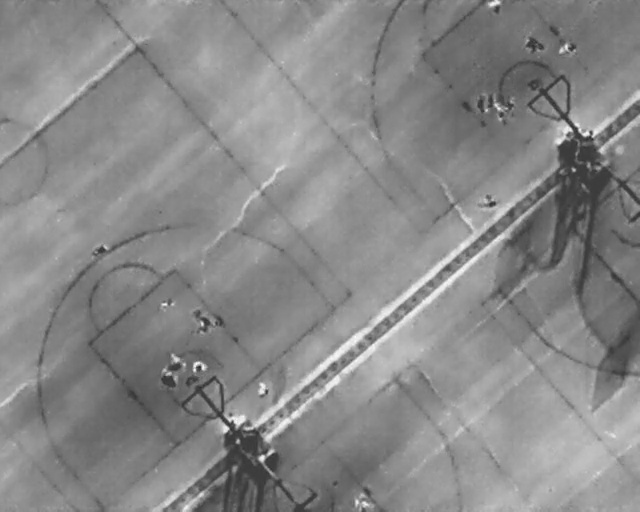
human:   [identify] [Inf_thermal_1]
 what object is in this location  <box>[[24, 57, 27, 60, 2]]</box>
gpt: <ref>1 medium person at the left</ref>

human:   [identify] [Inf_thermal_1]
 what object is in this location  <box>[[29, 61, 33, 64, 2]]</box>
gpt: <ref>1 large person at the center</ref>